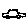
Label: car